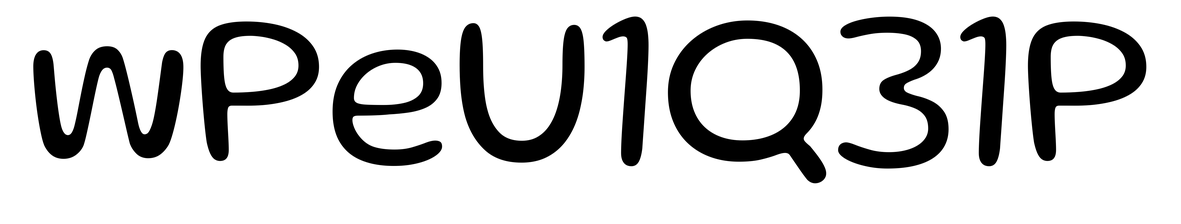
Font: Gluten_Light